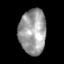
Tissue: skin
Cell type: Epithelial cells
Senescence score: 0.2874
Nuclear area (px): 1196
Mean DAPI intensity: 156.756